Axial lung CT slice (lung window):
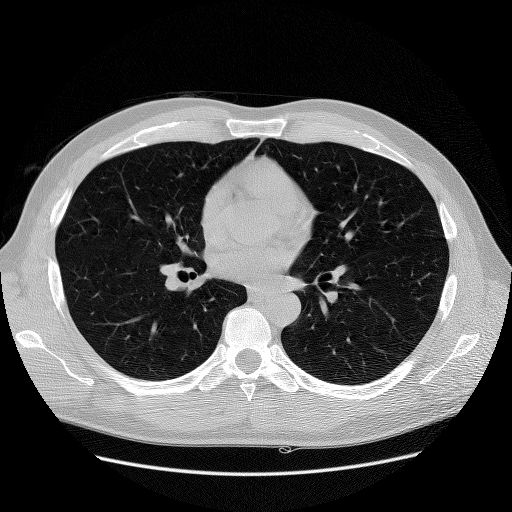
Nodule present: no